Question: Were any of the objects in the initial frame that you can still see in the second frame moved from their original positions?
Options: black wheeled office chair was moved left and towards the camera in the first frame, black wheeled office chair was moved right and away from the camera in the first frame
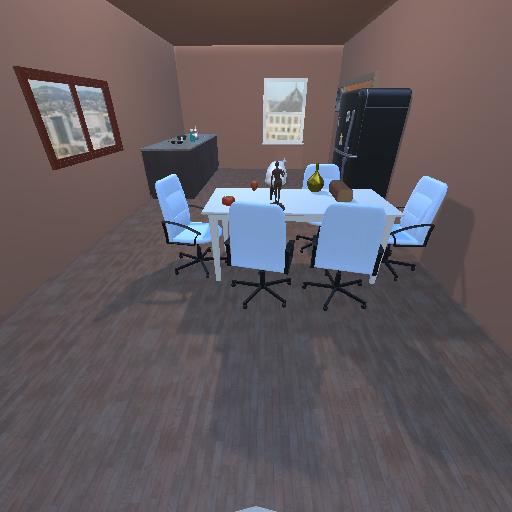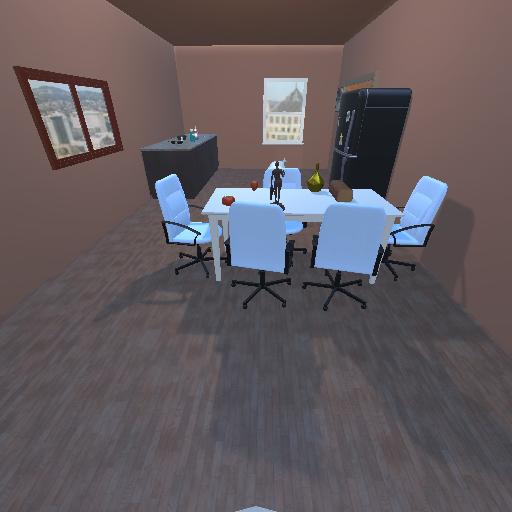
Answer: black wheeled office chair was moved left and towards the camera in the first frame